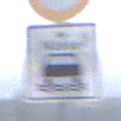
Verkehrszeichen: BeiNaesse
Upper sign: Geschwindigkeit50
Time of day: MorningAfternoon
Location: Outdoor (Suburban)
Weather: Overcast
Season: NotSpecified
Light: Natural